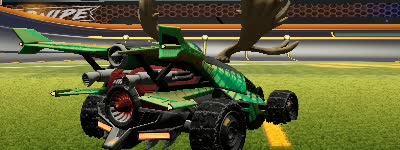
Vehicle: aftershock